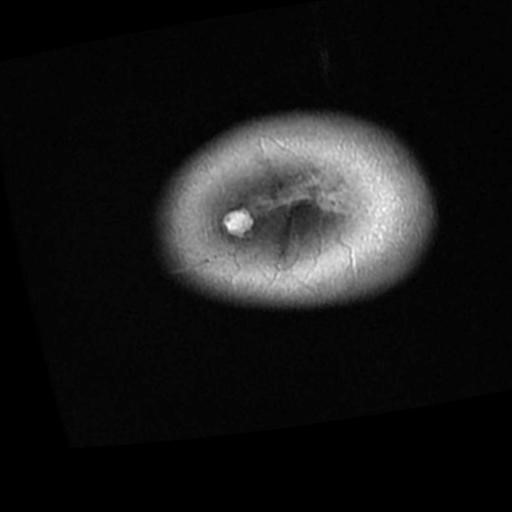
Label: brain_menin